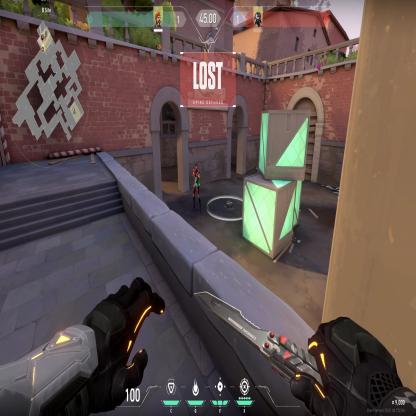
Label: enemy